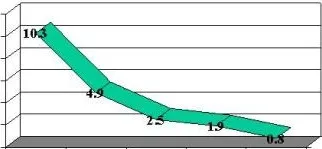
Graphic illustration of D-dimer throughout hospitalization: Day 1 (admission date) - Day 9 (day of discharge). Patient received intravenous steroids at approximately 36 hours into hospitalization.
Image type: radiology (ct)